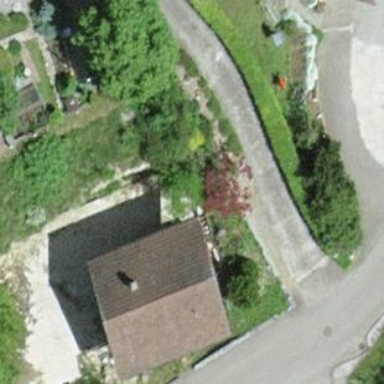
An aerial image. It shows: Simple and straightforward house.